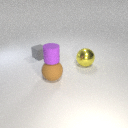
large yellow metal sphere to the right of large brown rubber sphere